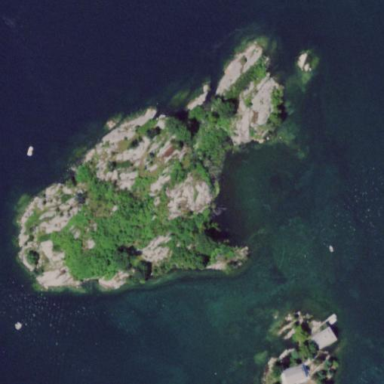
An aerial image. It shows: Islet.